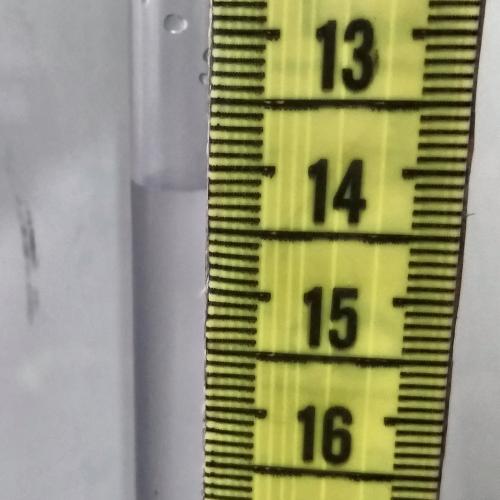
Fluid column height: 14.2 cm